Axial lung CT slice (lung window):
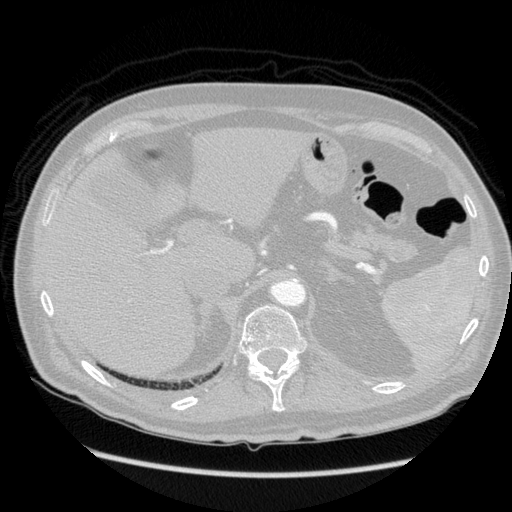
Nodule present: no